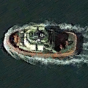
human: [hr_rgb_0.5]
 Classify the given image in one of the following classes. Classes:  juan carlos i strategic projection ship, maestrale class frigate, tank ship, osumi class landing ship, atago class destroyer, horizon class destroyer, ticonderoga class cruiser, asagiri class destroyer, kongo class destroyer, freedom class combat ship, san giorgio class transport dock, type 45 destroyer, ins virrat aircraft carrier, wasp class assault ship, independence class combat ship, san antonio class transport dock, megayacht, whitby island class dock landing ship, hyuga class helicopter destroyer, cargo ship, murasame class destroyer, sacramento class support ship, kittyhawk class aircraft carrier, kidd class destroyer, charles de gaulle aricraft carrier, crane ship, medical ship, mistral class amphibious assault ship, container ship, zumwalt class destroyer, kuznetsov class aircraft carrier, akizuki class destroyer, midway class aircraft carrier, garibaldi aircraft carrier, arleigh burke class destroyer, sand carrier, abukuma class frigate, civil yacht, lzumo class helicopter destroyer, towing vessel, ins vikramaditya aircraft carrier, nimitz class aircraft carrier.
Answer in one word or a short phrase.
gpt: Towing vessel